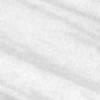
Label: change